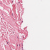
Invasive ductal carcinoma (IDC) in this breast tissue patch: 0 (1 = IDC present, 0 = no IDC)